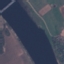
Land use / land cover: River